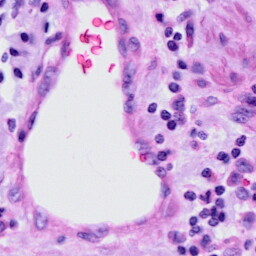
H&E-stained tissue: Cervix